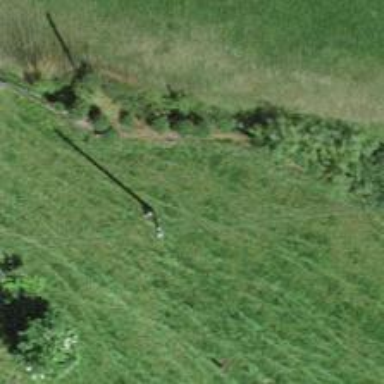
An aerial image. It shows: Power pole.